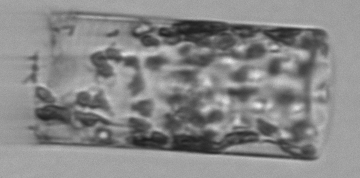
Label: Guinardia_flaccida